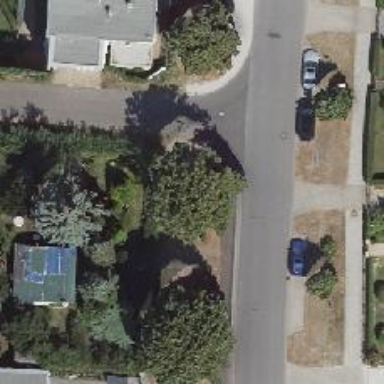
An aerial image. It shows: Beautiful avenue lined with deciduous broadleaved trees.